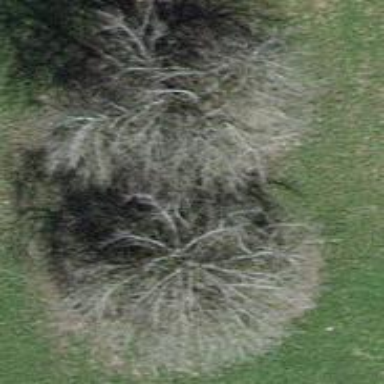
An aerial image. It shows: Urban tree adds touch of nature to the surroundings.